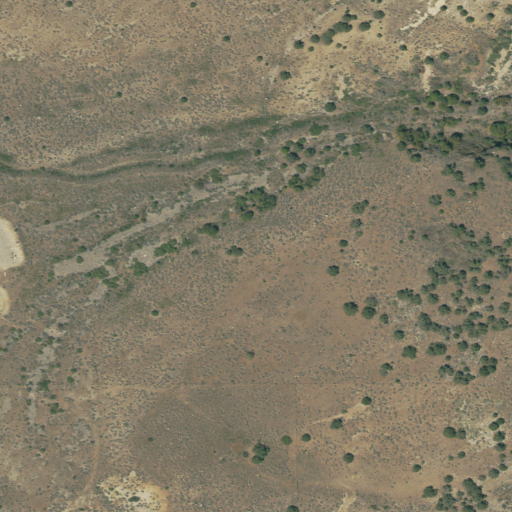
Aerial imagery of valley in Utah named Dry Canyon containing shrub, evergreen forest, and pasture